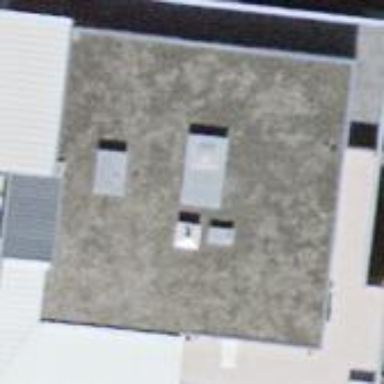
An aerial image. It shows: Building.